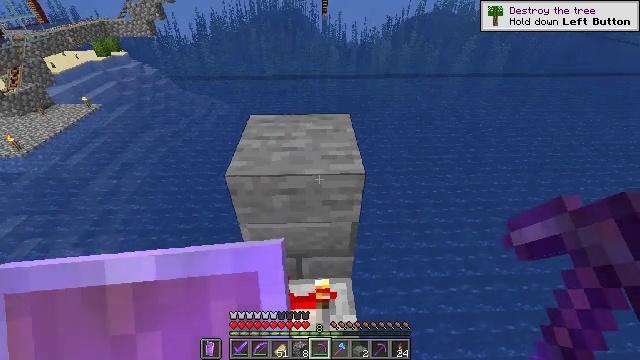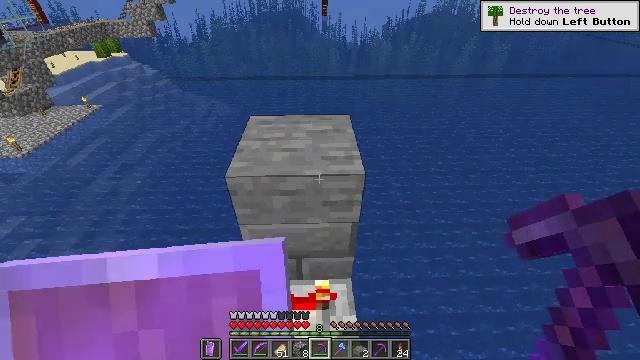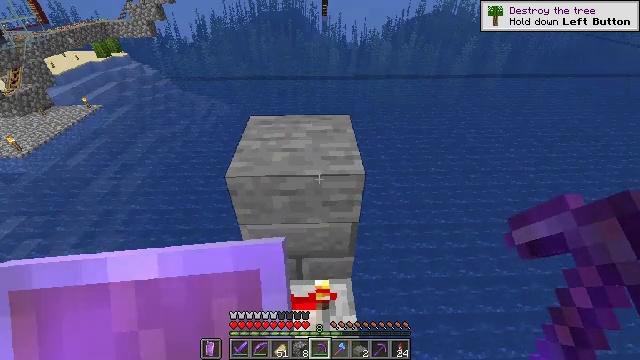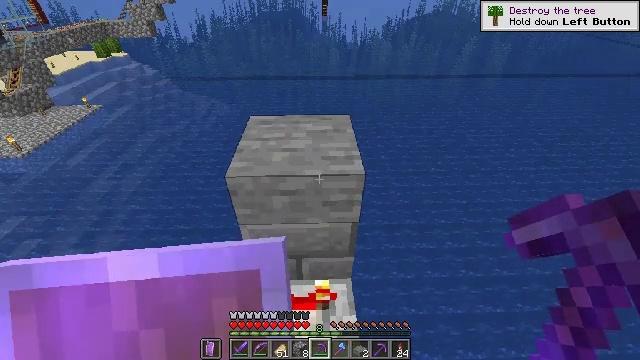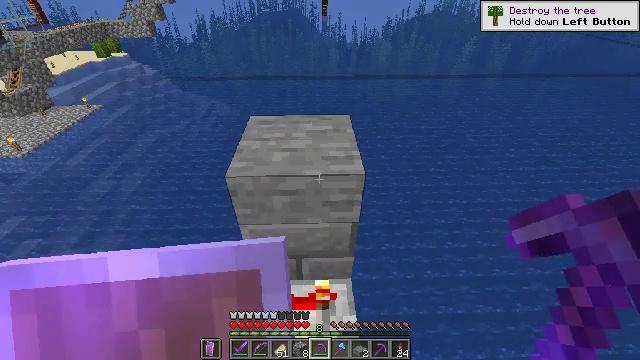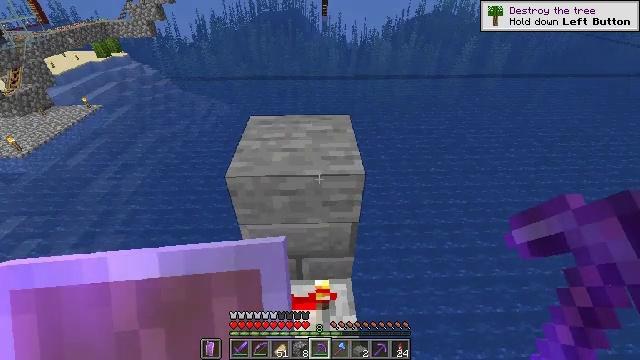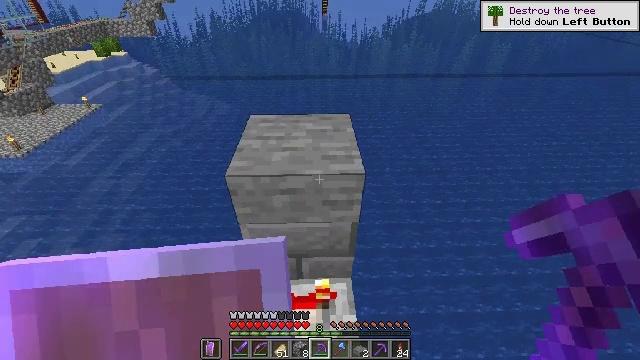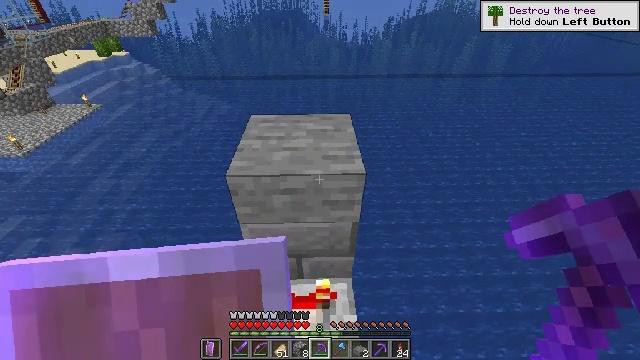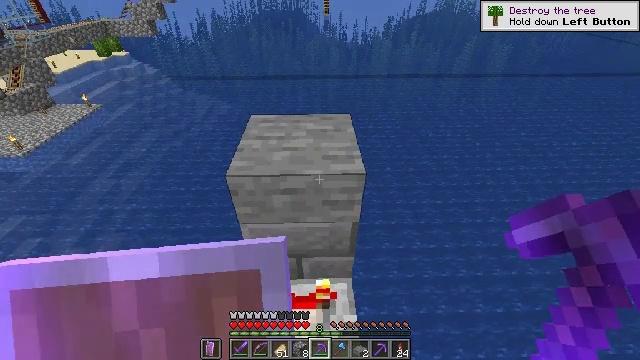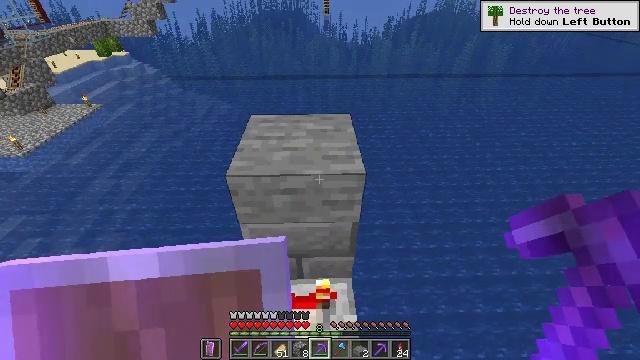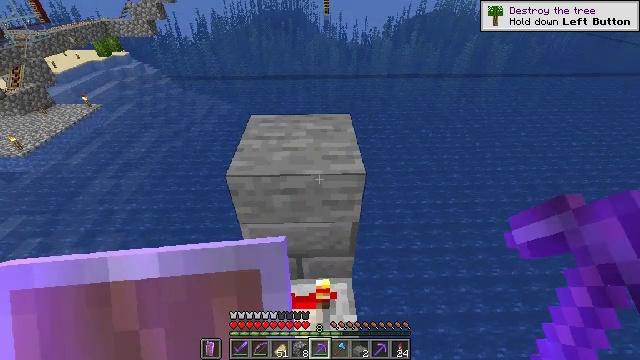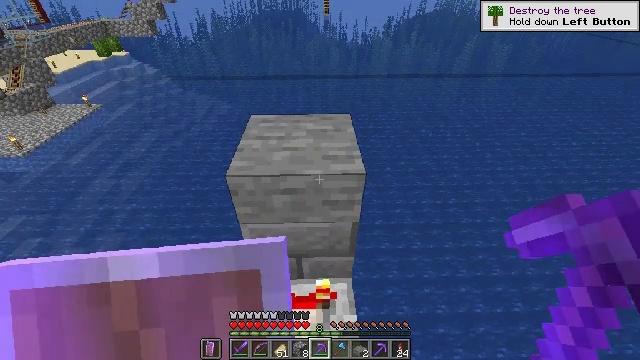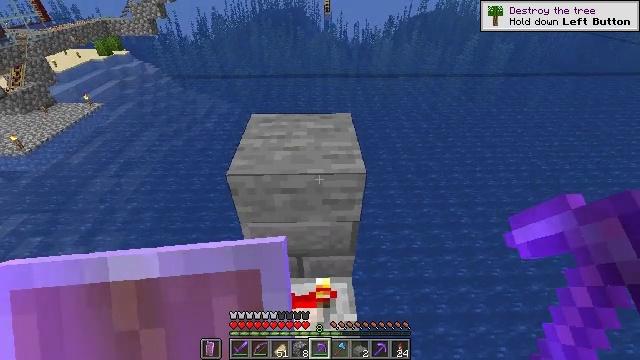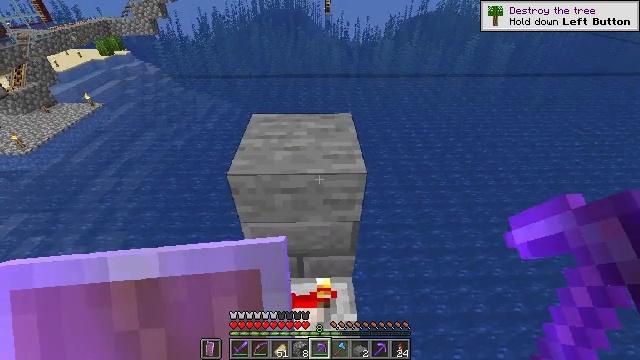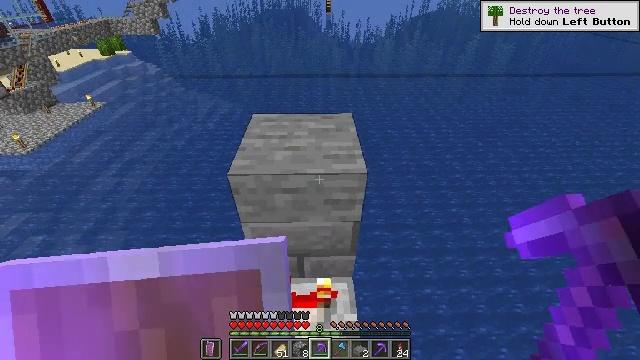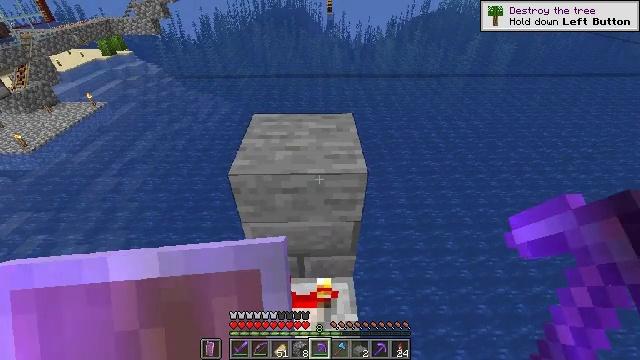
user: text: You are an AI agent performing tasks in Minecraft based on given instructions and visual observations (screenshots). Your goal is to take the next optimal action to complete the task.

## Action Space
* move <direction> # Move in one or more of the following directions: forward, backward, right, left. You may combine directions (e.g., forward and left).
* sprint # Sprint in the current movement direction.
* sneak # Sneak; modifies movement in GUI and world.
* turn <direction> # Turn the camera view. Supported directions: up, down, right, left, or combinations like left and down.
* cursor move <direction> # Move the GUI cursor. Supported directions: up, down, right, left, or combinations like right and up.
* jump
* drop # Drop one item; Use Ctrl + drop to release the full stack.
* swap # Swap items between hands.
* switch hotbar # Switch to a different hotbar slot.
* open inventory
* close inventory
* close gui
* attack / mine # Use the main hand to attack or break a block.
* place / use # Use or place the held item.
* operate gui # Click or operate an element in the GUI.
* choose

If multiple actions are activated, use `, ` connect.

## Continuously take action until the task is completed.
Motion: motion action
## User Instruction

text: Remove the stone slab from the ground.
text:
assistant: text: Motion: no_op
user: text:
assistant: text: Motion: no_op
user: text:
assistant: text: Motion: no_op
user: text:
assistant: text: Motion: no_op
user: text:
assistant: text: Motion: no_op
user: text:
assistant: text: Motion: no_op
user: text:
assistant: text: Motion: no_op
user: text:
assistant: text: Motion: no_op
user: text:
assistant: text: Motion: no_op
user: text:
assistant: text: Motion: no_op
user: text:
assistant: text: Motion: no_op
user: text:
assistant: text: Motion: no_op
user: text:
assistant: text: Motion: no_op
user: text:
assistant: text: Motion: no_op
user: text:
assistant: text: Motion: no_op
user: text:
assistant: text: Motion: attack / mine
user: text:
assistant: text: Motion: attack / mine
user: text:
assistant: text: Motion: attack / mine
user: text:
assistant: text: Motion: attack / mine
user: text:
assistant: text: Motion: no_op
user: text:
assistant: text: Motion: no_op
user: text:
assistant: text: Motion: no_op
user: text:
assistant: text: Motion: no_op
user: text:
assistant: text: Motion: no_op
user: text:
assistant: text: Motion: attack / mine
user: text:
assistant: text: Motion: attack / mine
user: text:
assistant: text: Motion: attack / mine
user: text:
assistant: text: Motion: attack / mine
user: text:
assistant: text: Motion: no_op
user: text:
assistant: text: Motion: no_op